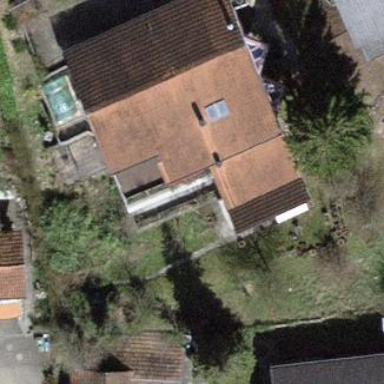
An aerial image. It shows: Building with tiled roof.